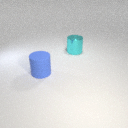
large cyan metal cylinder behind large blue rubber cylinder